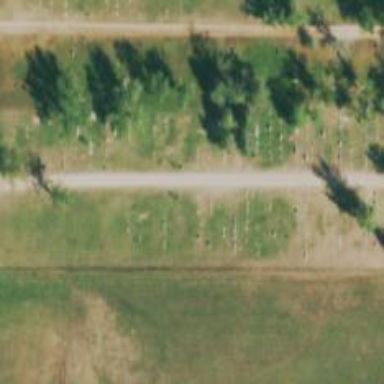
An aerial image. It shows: Historic tomb with tombstone.